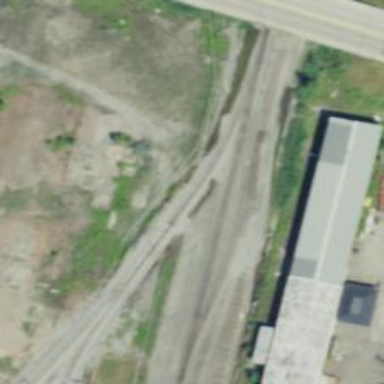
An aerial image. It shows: Railway spur service.